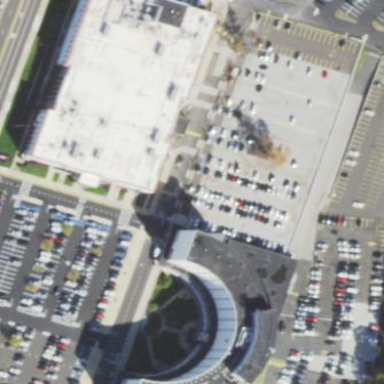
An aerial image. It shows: Commercial building.